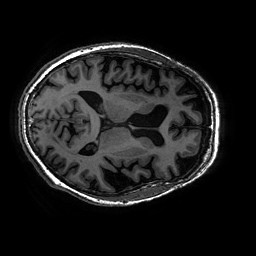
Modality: T1w
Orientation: axial
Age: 77
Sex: male
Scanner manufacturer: ge
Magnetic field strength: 3 T
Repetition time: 0.01002 s
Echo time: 0.002988 s